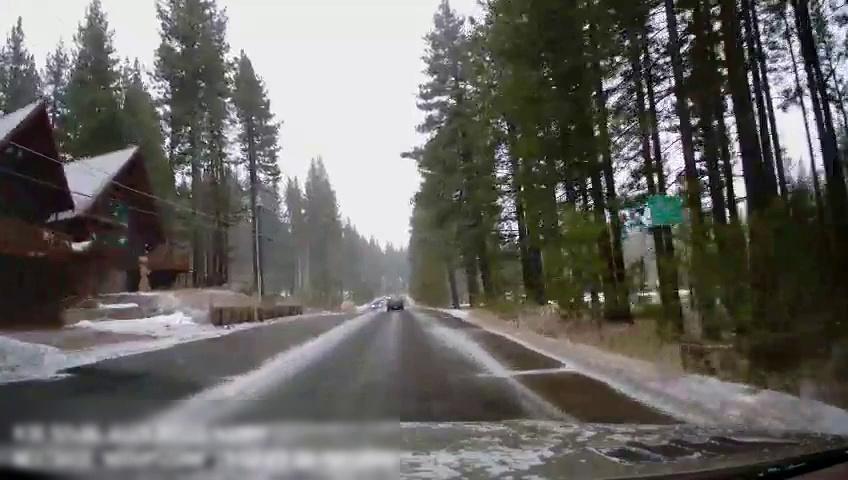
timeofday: Day
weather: Snowy
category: Drivable Space
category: Vehicles | Car
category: Lanes | Opposite Lane
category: Lanes | Current Lane
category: Traffic | Signs